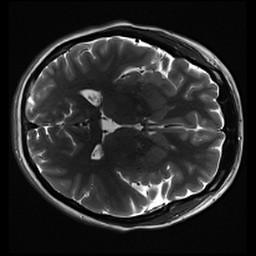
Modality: inplaneT2
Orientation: axial